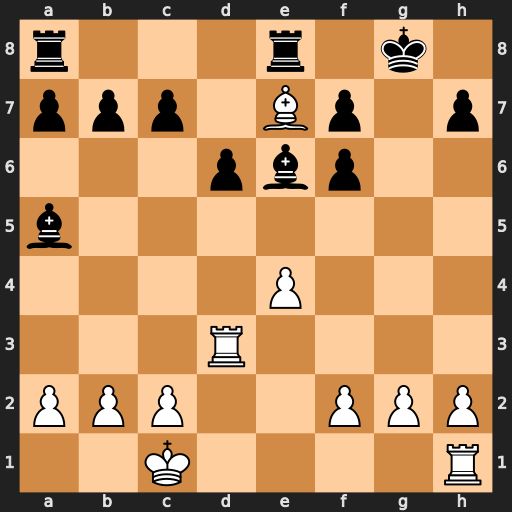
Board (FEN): r3r1k1/ppp1Bp1p/3pbp2/b7/4P3/3R4/PPP2PPP/2K4R
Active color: w
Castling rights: -
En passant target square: -
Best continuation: Rg3+ Bg4 Rxg4+ Kh8 Bxf6#